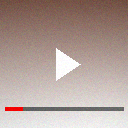
Screen state: on